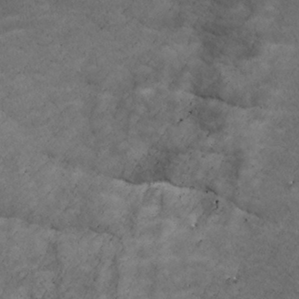
Label: non_frost